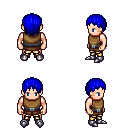
a pixel art fantasy rpg character, male body template, human, light skin, leather chest armor, gold greaves, blue plain hairstyle, metal boots, four views (front, back, left, right), 2x2 character sprite sheet, small pixel art, hard edges, no anti-aliasing